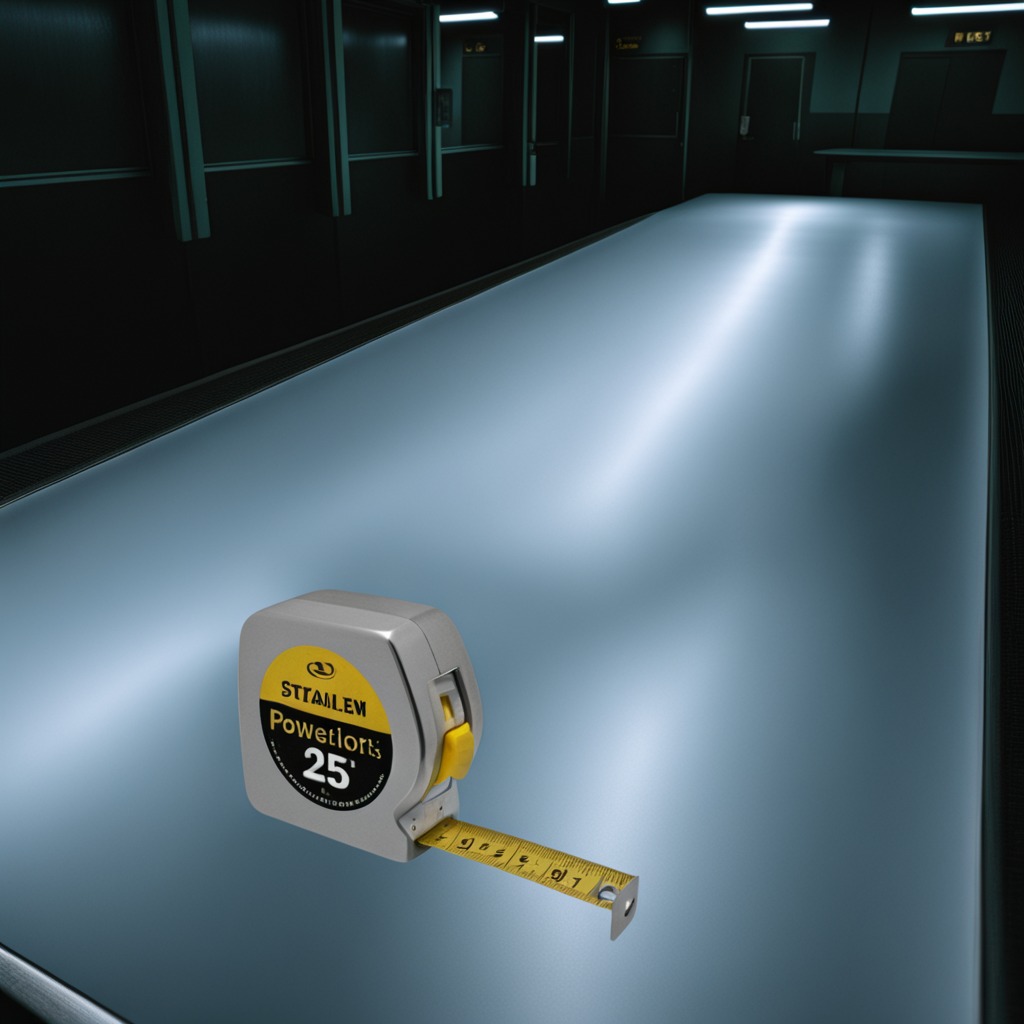
A measuring tape is lying on a clean empty table in a railway signal maintenance room lit by harsh overhead fluorescents.